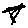
Label: bird